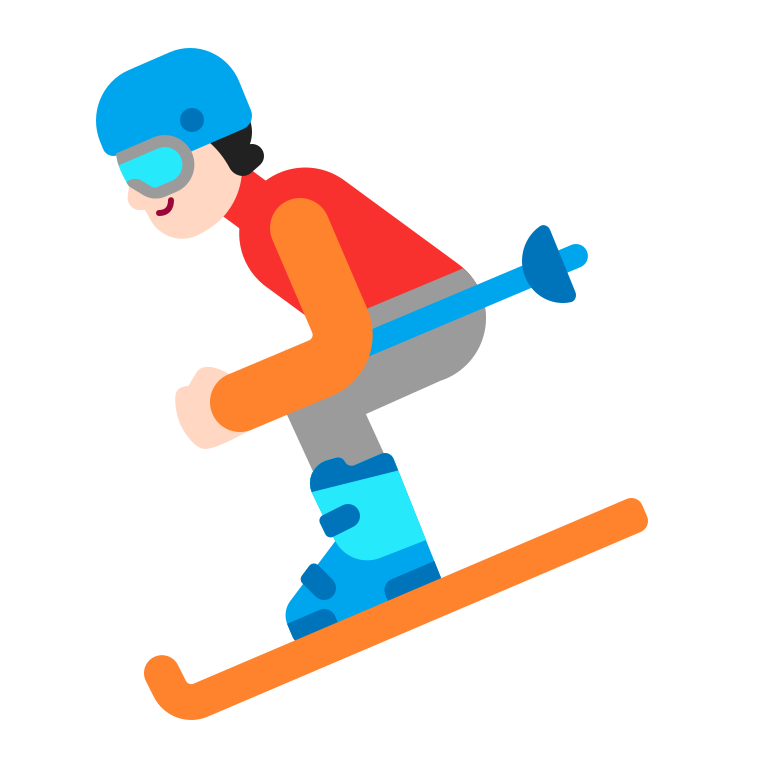
skier flat light